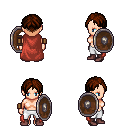
a pixel art fantasy rpg character, female body template, human, light skin, maroon cape, white pants, brown parted hairstyle, leather bracers, maroon shoes, shield, four views (front, back, left, right), 2x2 character sprite sheet, small pixel art, hard edges, no anti-aliasing